Question: Is there a possibility in Xfinium to draw a table with a multiline cell with different fonts normal/italic like in the example below

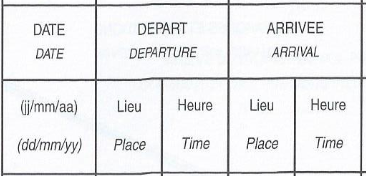
Answer: Yes, this can be implemented. The cells are PdfFlowTableCompositeCell objects and you set their content with PdfFlowTextContebt objects. The PdfFlowTextContebt lets you draw formatted text, you can have the first line regular and the second in italic.
Disclaimer: I work for the company that develops <URL> library.